Field crop: maize
Growth stage: 2
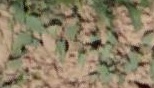
Species: convolvulus